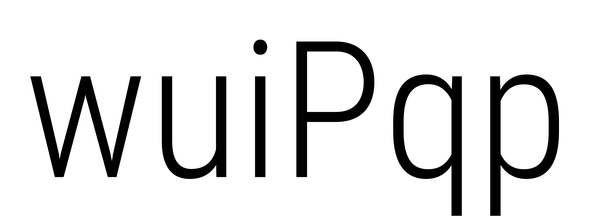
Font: Roboto_Condensed_Light